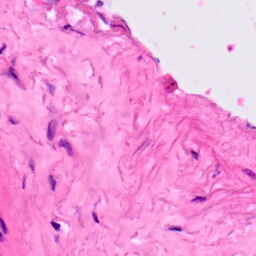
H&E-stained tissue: Lung